Interaction volume radius: 5 \u00c5
Interaction volume height: 10 \u00c5
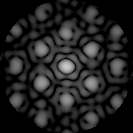
Disorder parameter: 0.3167